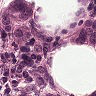
Metastatic tissue present: yes